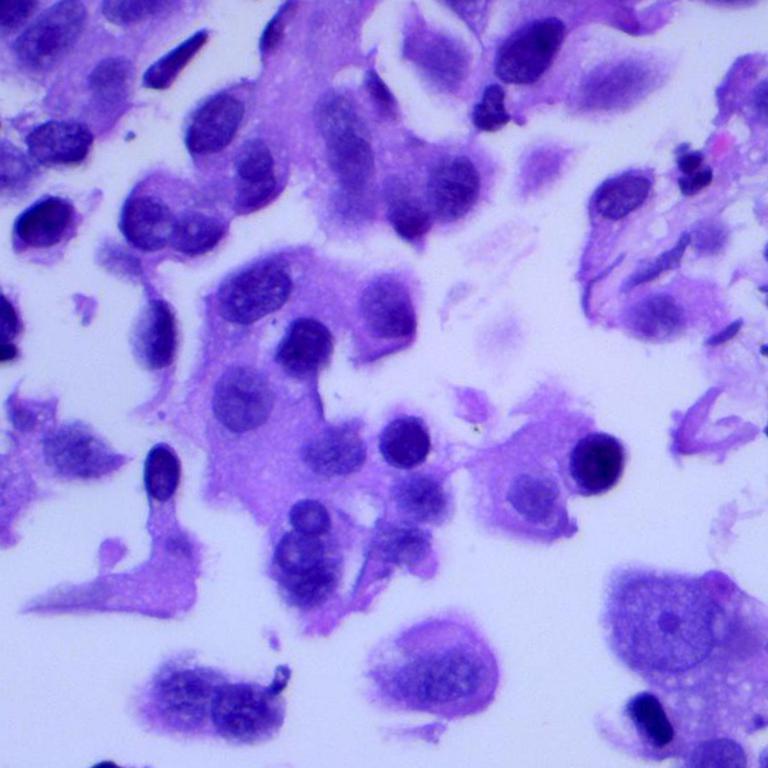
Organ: lung
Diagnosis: adenocarcinomas